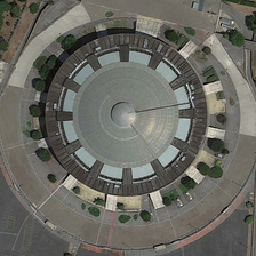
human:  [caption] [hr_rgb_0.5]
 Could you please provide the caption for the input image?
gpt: a gear shaped center with a round roof is in a circle square .

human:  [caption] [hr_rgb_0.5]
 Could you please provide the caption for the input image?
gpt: it is a round center with a grey roof and blue and brown lace .

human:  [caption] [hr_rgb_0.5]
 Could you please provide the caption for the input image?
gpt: on the circle square is a round building with trees planted along side orderly .

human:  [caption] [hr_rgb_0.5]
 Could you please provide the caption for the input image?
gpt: on the circular square is a round building with trees planted along side orderly .

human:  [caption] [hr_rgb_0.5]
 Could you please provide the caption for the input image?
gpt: a circle center building is surrounded by some sparsely distributed green trees .